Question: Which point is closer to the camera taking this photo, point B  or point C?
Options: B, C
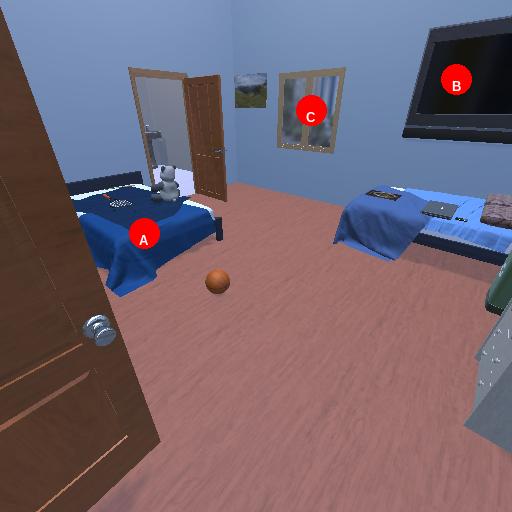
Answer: B